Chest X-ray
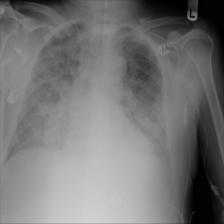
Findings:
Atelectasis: negative
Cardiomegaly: negative
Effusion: negative
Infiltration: positive
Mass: negative
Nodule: negative
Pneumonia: negative
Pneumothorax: negative
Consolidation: negative
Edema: negative
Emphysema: negative
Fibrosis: negative
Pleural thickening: negative
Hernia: negative